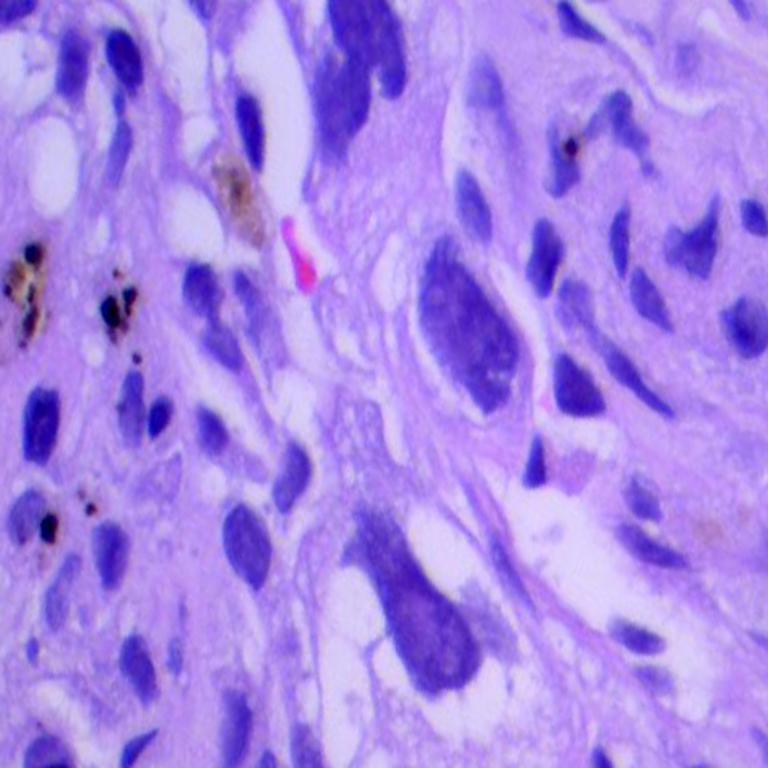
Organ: lung
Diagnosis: adenocarcinomas